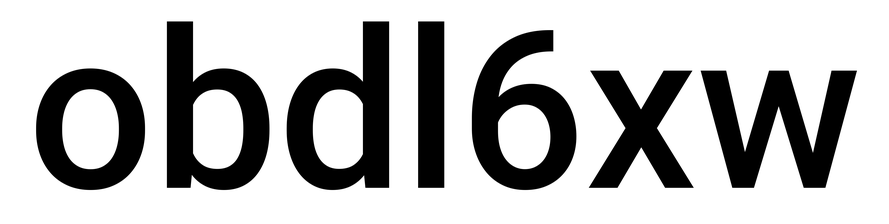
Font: Roboto_Medium